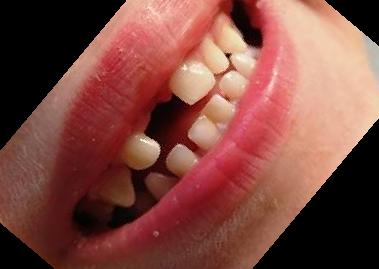
Condition: hypodontia